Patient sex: M
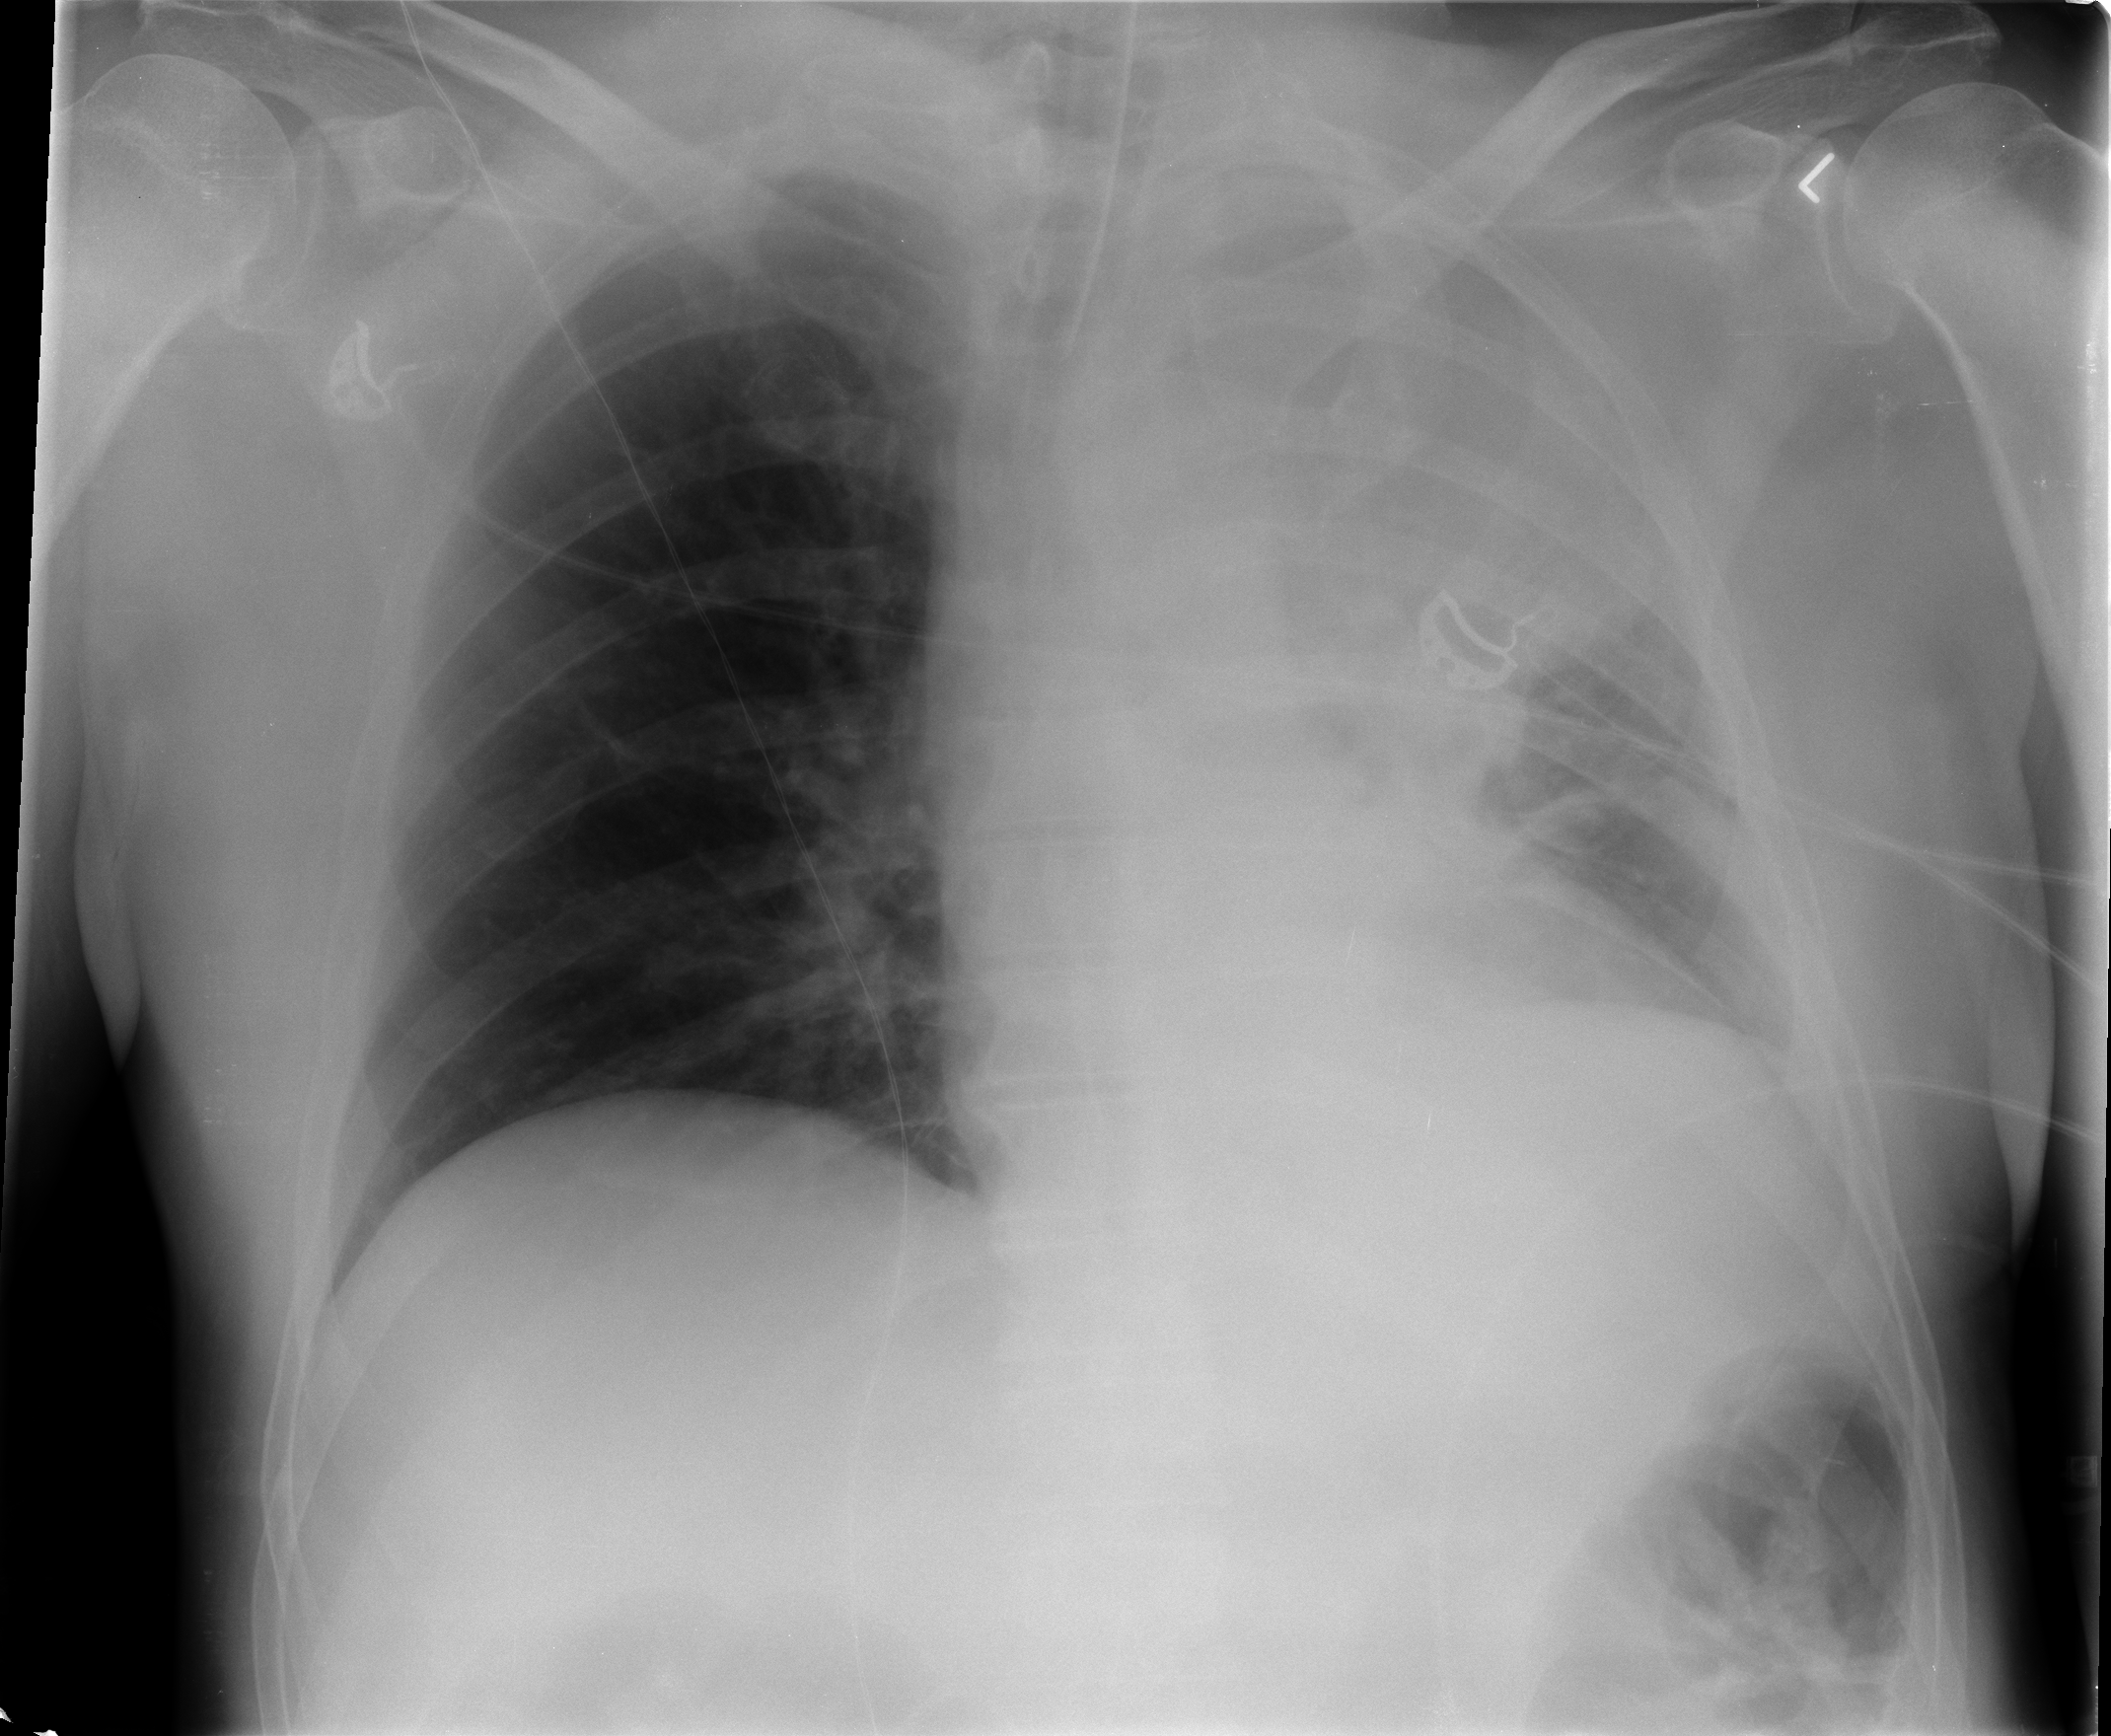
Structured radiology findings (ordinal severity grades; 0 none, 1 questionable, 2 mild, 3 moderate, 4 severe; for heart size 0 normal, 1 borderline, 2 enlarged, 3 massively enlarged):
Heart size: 0
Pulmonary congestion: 0
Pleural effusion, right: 0
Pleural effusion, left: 0
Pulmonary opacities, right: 0
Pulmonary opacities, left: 3
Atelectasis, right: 0
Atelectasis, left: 4